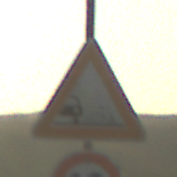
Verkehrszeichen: SplittSchotter
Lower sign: Geschwindigkeit10
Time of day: SunriseSunset
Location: Outdoor (Nature)
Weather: PartlyCloudy
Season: NotSpecified
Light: Natural